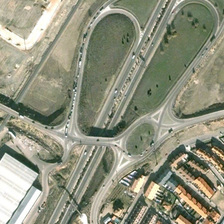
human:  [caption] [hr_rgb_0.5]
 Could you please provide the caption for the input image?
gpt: a viaduct divided into a long straight high way and three arc high way .

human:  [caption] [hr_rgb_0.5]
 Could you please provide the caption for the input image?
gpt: a viaduct with gray high way while construction on the plants .

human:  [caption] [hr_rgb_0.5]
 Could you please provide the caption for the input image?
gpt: is a gray viaduct with some buildings of orange roof besides .

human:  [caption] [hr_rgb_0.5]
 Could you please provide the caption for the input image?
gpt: some buildings with white roof on the side of the viaduct and some buildings with orange roof on the other side of the viaduct .

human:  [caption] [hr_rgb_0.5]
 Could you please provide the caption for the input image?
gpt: many buildings and some green trees are around a viaduct .